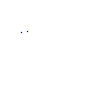
Particle: proton